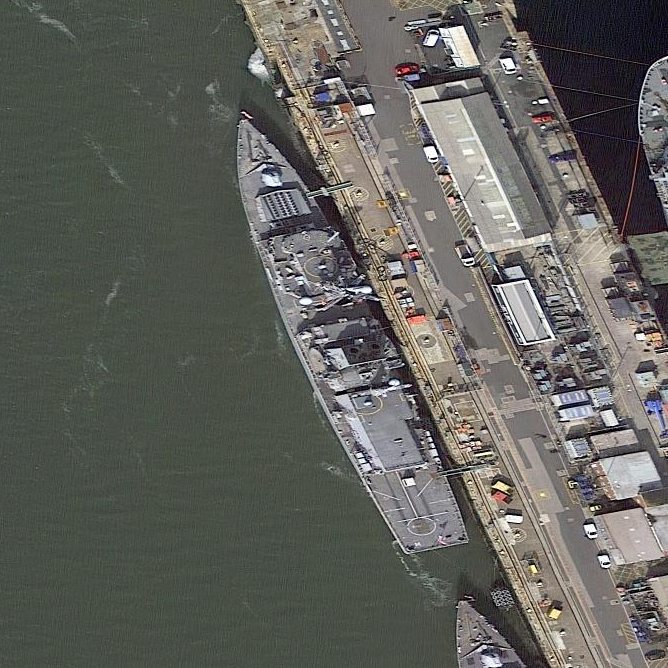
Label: destroyer